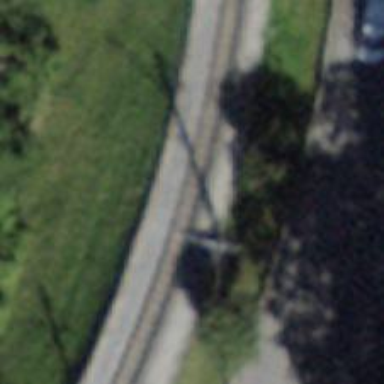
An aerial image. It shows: Narrow-gauge railway with single track. The railway is electrified with contact line.